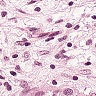
Metastatic tissue present: yes